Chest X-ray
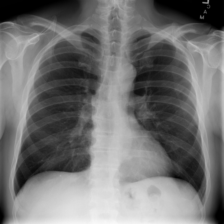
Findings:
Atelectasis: negative
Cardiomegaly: negative
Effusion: negative
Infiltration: negative
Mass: negative
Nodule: negative
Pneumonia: negative
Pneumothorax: negative
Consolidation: negative
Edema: negative
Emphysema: negative
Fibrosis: negative
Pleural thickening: negative
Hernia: negative